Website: bh-photo
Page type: customer-info-address
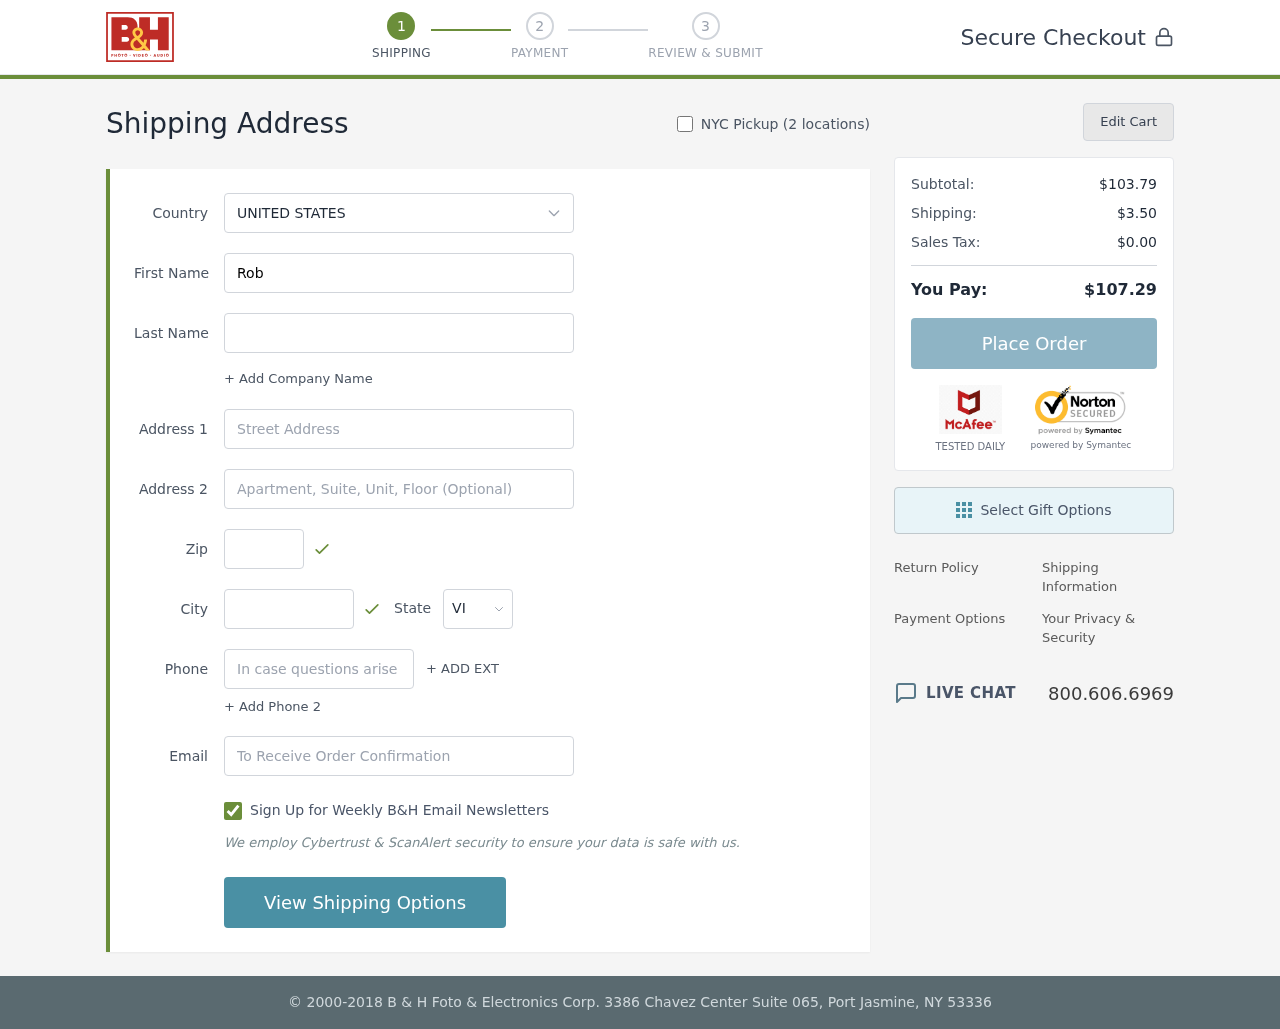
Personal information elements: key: PII_CITY
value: Holmesbury
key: PII_COUNTRY
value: United States
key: PII_EMAIL
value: robertturner@yahoo.com
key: PII_FIRSTNAME
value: Robert
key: PII_LASTNAME
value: Turner
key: PII_PHONE
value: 9997669092
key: PII_POSTCODE
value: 55868
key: PII_STATE_ABBR
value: VI
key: PII_STREET
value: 39342 Hudson Plains Apt. 994
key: PII_STREET2
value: Apt. 368
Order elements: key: ORDER_SUBTOTAL
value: $103.79
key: ORDER_SHIPPING_COST
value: $3.50
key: ORDER_TAX
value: $0.00
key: ORDER_TOTAL
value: $107.29